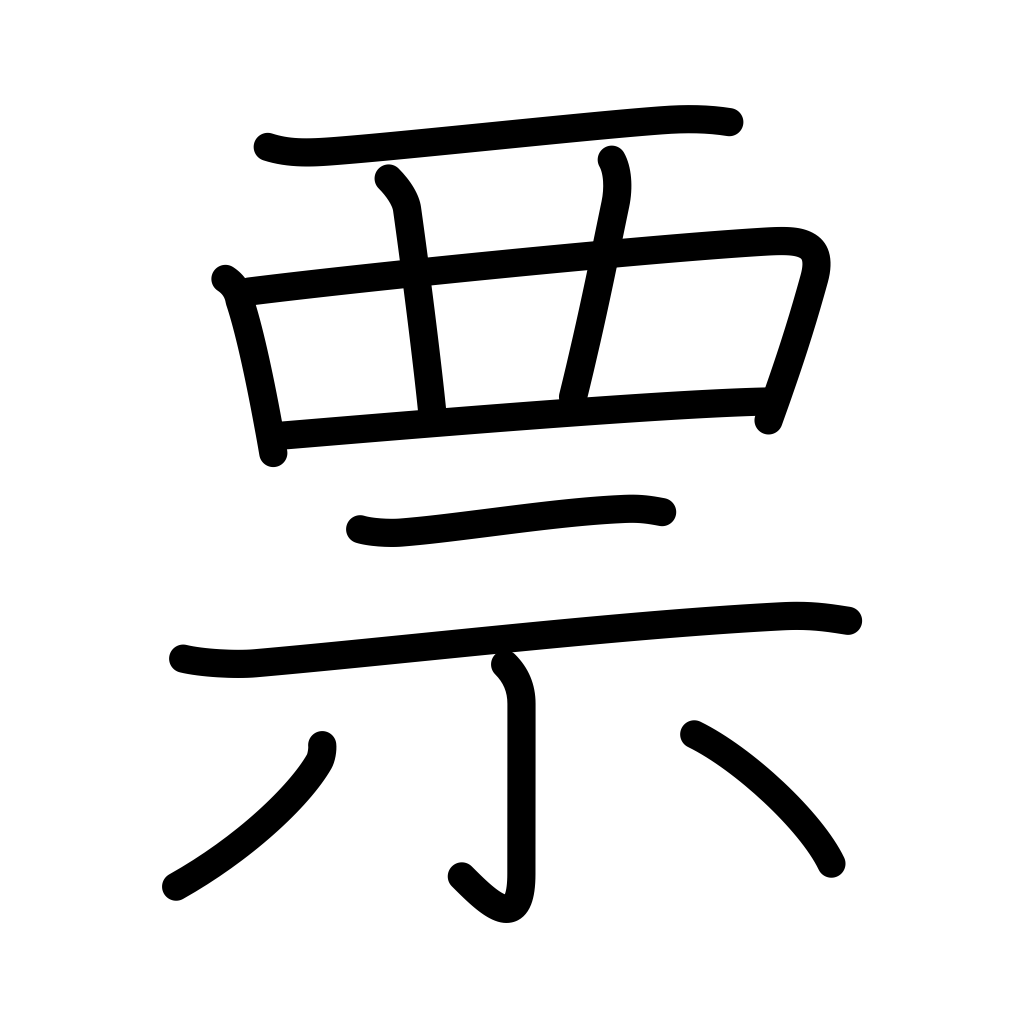
Meaning: ballot, label, ticket, sign